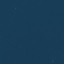
Land use / land cover: SeaLake